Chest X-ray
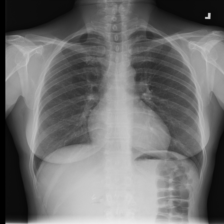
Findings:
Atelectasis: negative
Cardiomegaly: negative
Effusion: negative
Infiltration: positive
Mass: negative
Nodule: negative
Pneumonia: negative
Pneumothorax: negative
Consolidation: negative
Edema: negative
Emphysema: negative
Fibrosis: negative
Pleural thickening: negative
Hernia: negative